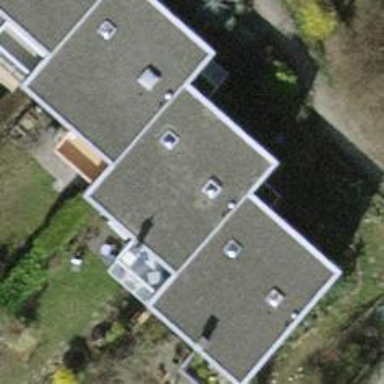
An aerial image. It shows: Terrace building.